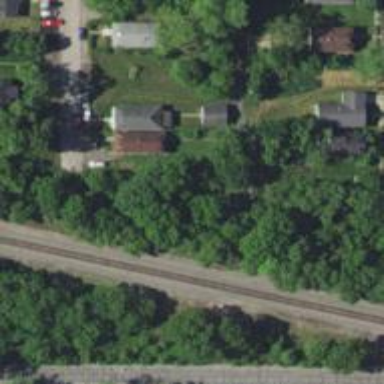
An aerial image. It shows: Alleyway designated as service road.